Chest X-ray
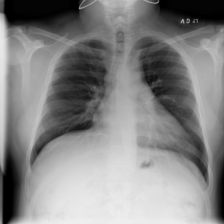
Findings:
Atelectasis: negative
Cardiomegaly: negative
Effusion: negative
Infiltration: negative
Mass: negative
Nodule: negative
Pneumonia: negative
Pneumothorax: negative
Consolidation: negative
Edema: negative
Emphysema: negative
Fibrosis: negative
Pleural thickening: negative
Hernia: negative